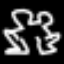
Label: frog